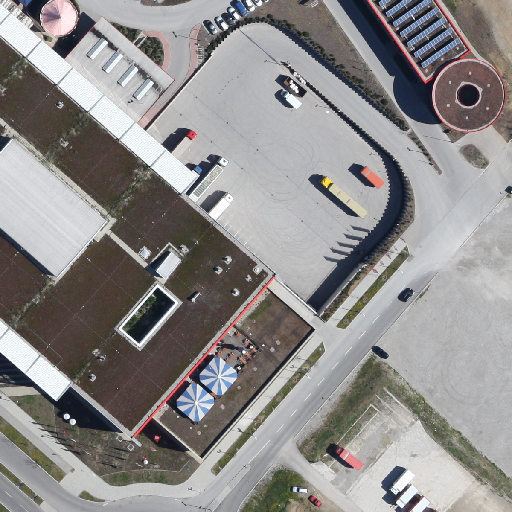
Referring expression: vehicle